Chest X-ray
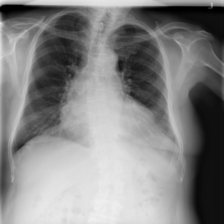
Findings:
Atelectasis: negative
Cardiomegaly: negative
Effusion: negative
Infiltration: negative
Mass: negative
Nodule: negative
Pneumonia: negative
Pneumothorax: negative
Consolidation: negative
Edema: negative
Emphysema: negative
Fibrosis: negative
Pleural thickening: negative
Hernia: negative